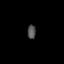
Tissue: lung
Cell type: Epithelial cells
Senescence score: 0.1544
Nuclear area (px): 116
Mean DAPI intensity: 79.578